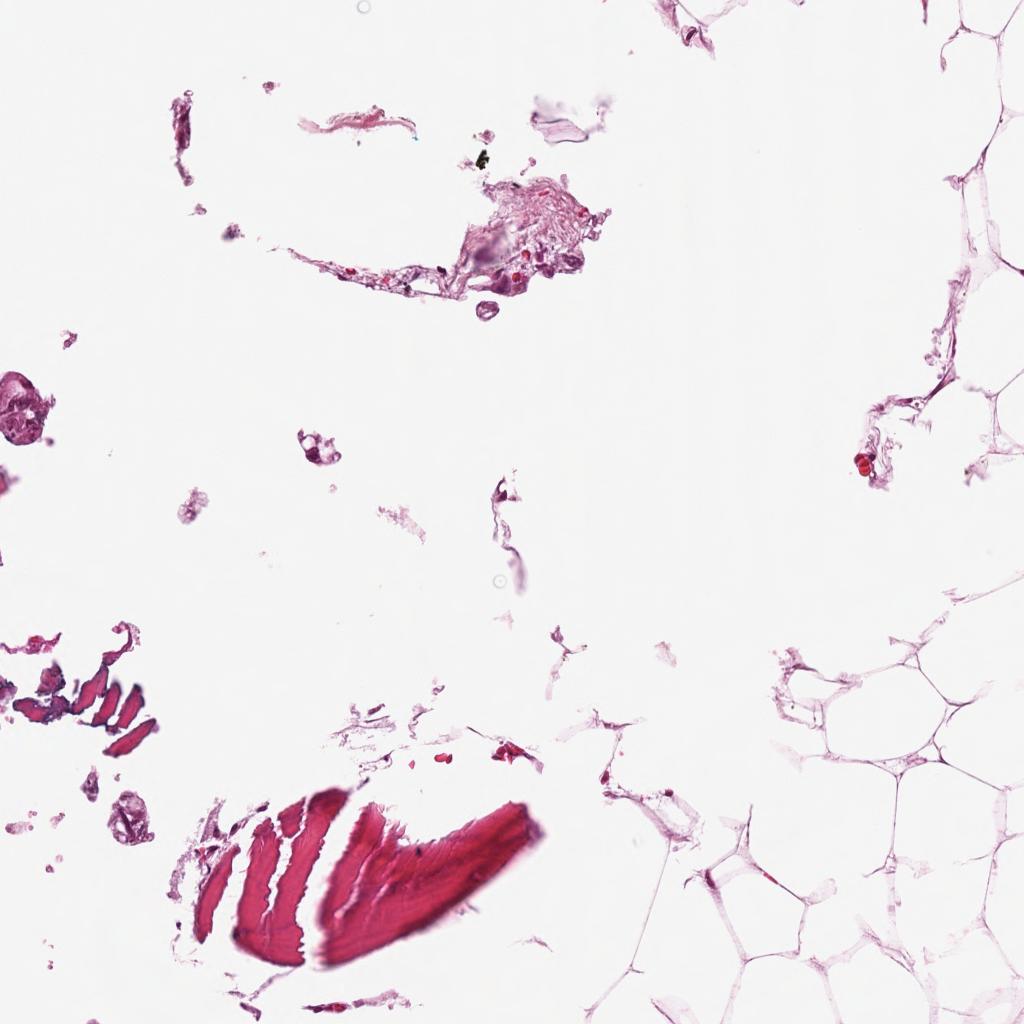
Label: Non-Tumor